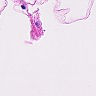
Metastatic tissue present: no